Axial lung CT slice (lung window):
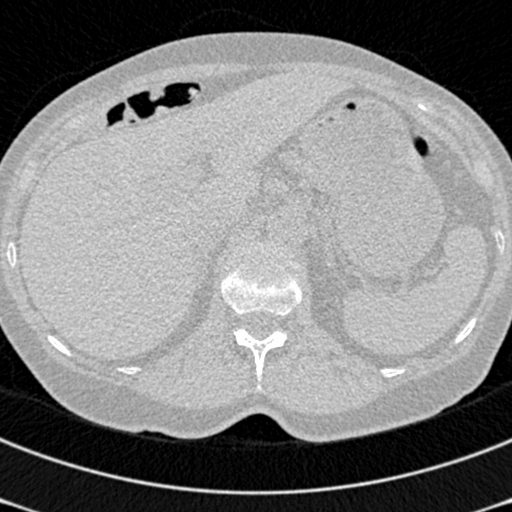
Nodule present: no